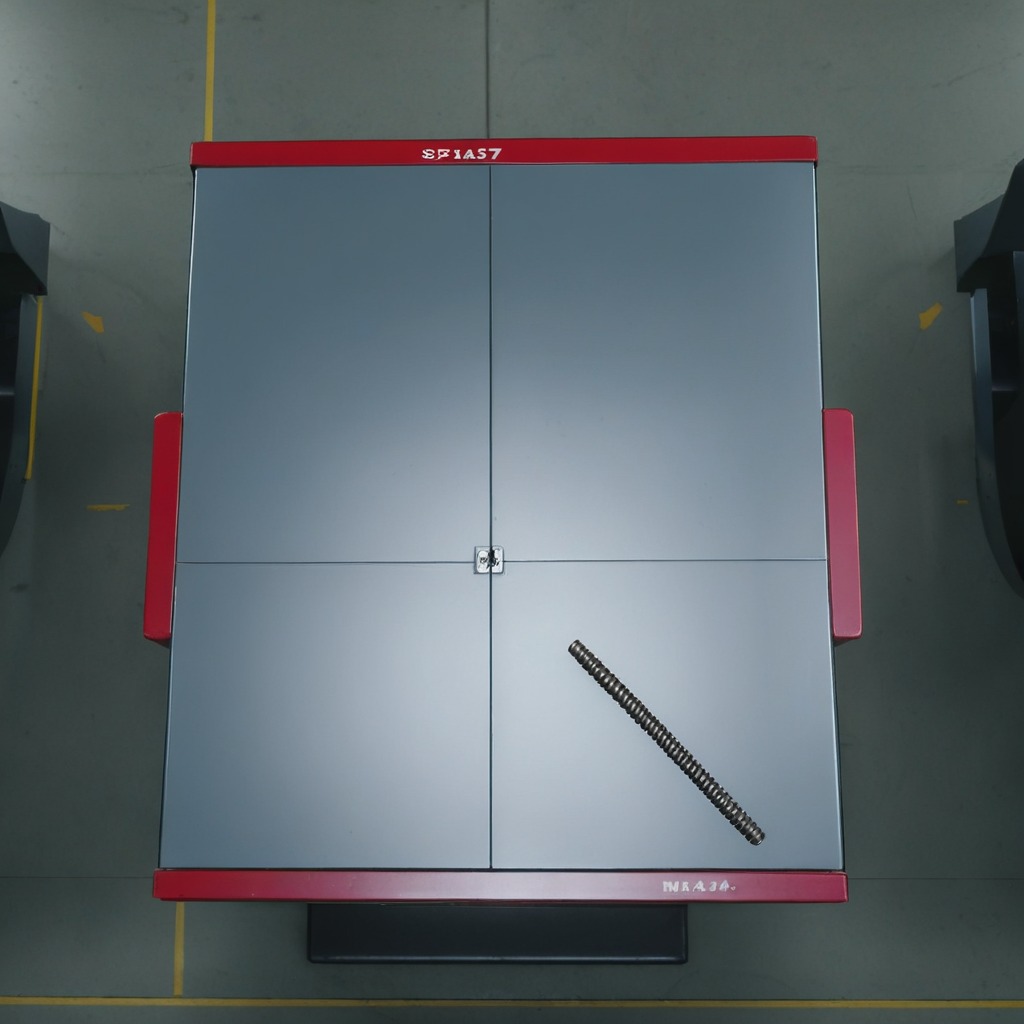
A coiled metal spring is lying on the toolbox surface.